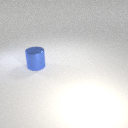
large blue metal cylinder